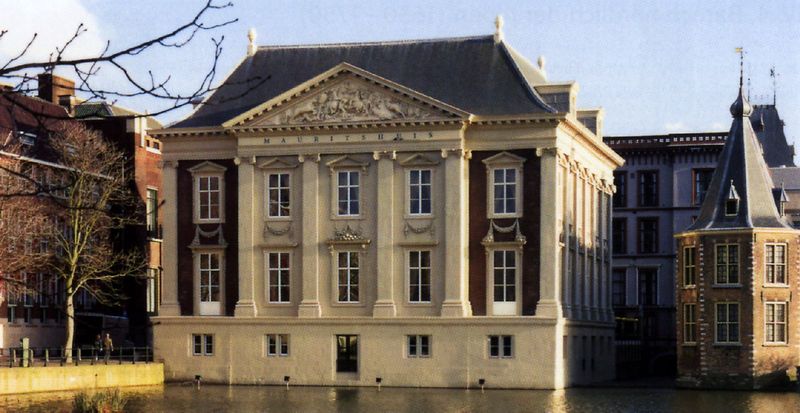
Titel: Den Haag, Mauritshuis
Künstler: Jacob van Campen
Standort: Den Haag (EU)
Schlagwörter: baum, blau, himmel, wasser, wolken, fluss, see, stadt, teich, fenster, pfeiler, schmuck, strasse, säulen, dach, gebäude, haus, schloss, barock, bild, gewässer, insel, klassizismus, turm, ansicht, dächer, giebel, mauer, backstein, pilaster, jugendstil, inschrift, geländer, foto, stadtansicht, erker, türme, gauben, girlanden, photo, fries, villa, klinker, graben, wasserschloss, geschoss, tympanon, etage, spitzdach, releif, mauritshuis